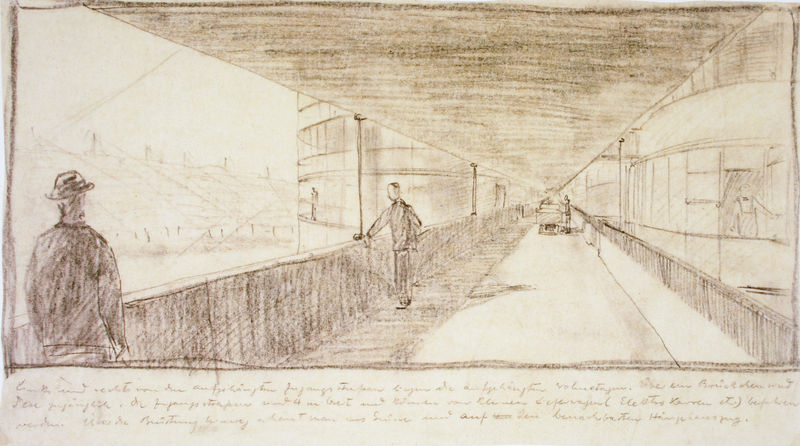
Titel: Hängehäuser, Perspektivische Ansicht eines Laubenganges
Künstler: Bodo Rasch
Schlagwörter: hand, mann, schatten, menschen, fenster, frau, hut, licht, männer, rücken, skizze, zeichnung, blick, dach, gebäude, haus, weg, arm, mensch, stehen, häuser, brücke, brüstung, decke, rund, aussicht, balkon, schrift, fassade, perspektive, stra e, linien, wagen, geländer, striche, galerie, wände, gang, kohle, text, schraffiert, bleistift, entwurf, fussweg, ballustrade, kinderwagen, tunnel, buntstift, handzeichnung, rundbau, fensterfront, boen